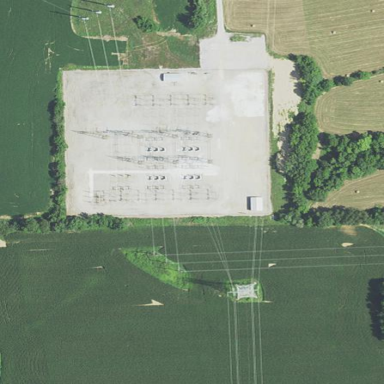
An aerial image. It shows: Power substation with transmission level designation. It is enclosed by fence.